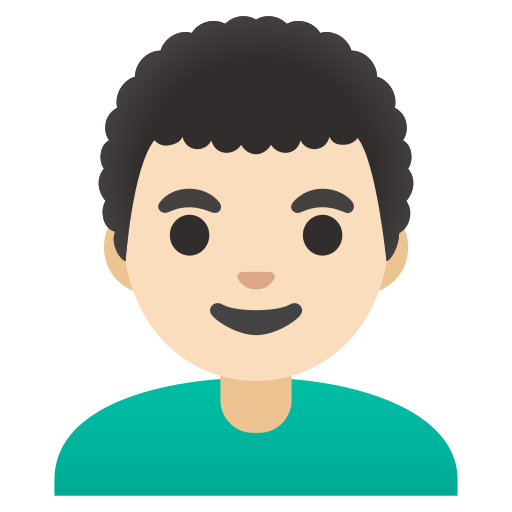
Emoji: 👨🏻‍🦱